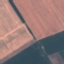
Land use / land cover: AnnualCrop